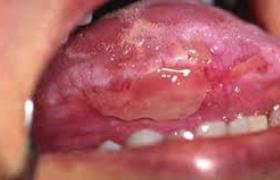
Condition: Mouth Ulcer